Question: I am creating a Qt application where I need to display contents in an overlay box(Please refer to the attached image). The box needs to slide up from behind the bottom dock when a button is pressed and slide down by toggling the button. I tried with a QWidget but couldn't achieve what I wanted. Also I don't know how to list the elements in the overlay box. The elements are dynamic or changing.

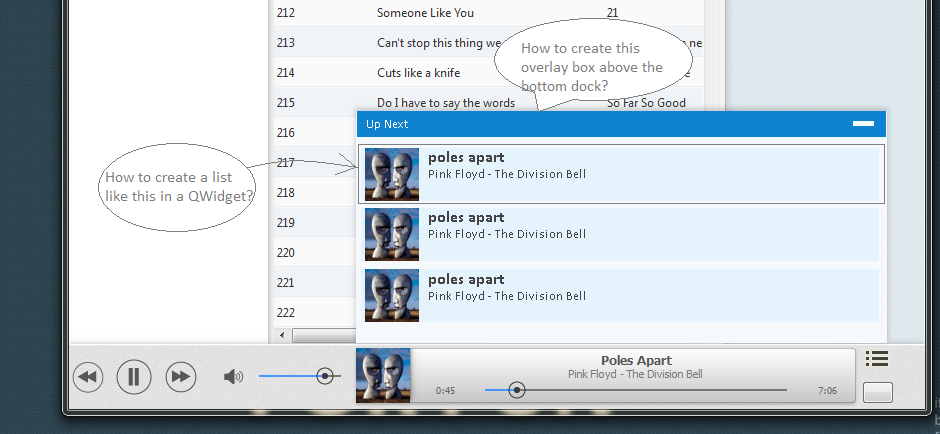
Answer: The widgets stacking order is defined by their order in the 'QObject' hierarchy tree. The first element is the bottom, and every next is on top of the previous. Children are on top of their parents, in widgets confined within their bounds, in QML free.
If you want that sliding element to appear on top of everything else, just put its parent on top of everything else.
After all it is on top of the bottom control bar, which is on top of the playlist, so you have it all worked out for you.
The same applies if you decide to do the wiser thing and use 'QML' instead of 'QWidget'. Animation and states are much easier there. Not to mention more specific designs.